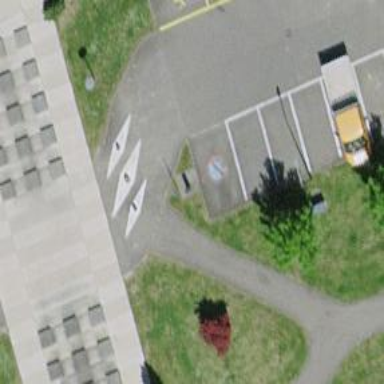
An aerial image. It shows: Bollard barrier.